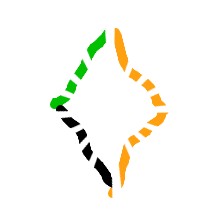
Shape: rhombus